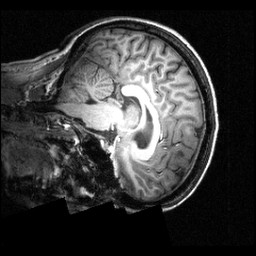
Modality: T1w
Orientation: sagittal
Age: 26
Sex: female
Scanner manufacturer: siemens
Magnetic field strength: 3.951 T
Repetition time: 1.5 s
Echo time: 0.00335 s